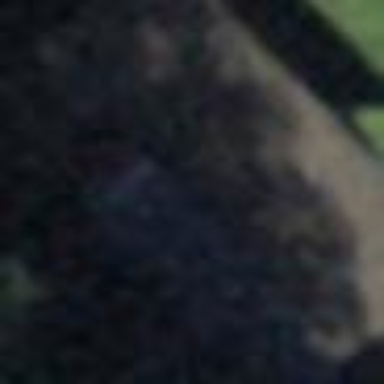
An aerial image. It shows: Rural barn.